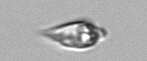
Label: Oxytoxum